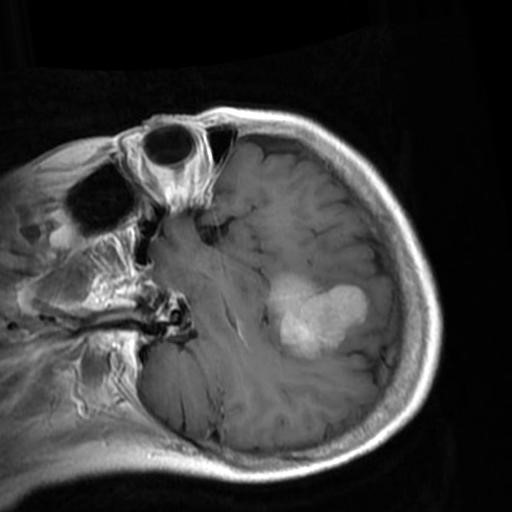
Label: brain_menin